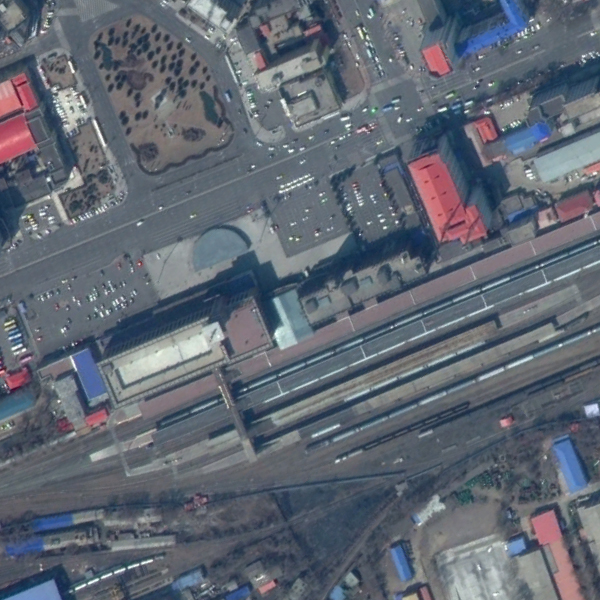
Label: RailwayStation